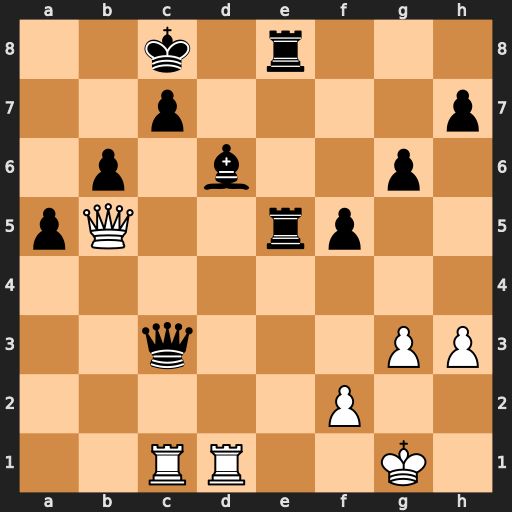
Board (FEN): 2k1r3/2p4p/1p1b2p1/pQ2rp2/8/2q3PP/5P2/2RR2K1
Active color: w
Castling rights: -
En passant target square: -
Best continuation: Qa6+ Kb8 Rxc3 Re1+ Rxe1